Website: crate-barrel
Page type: delivery-shipping
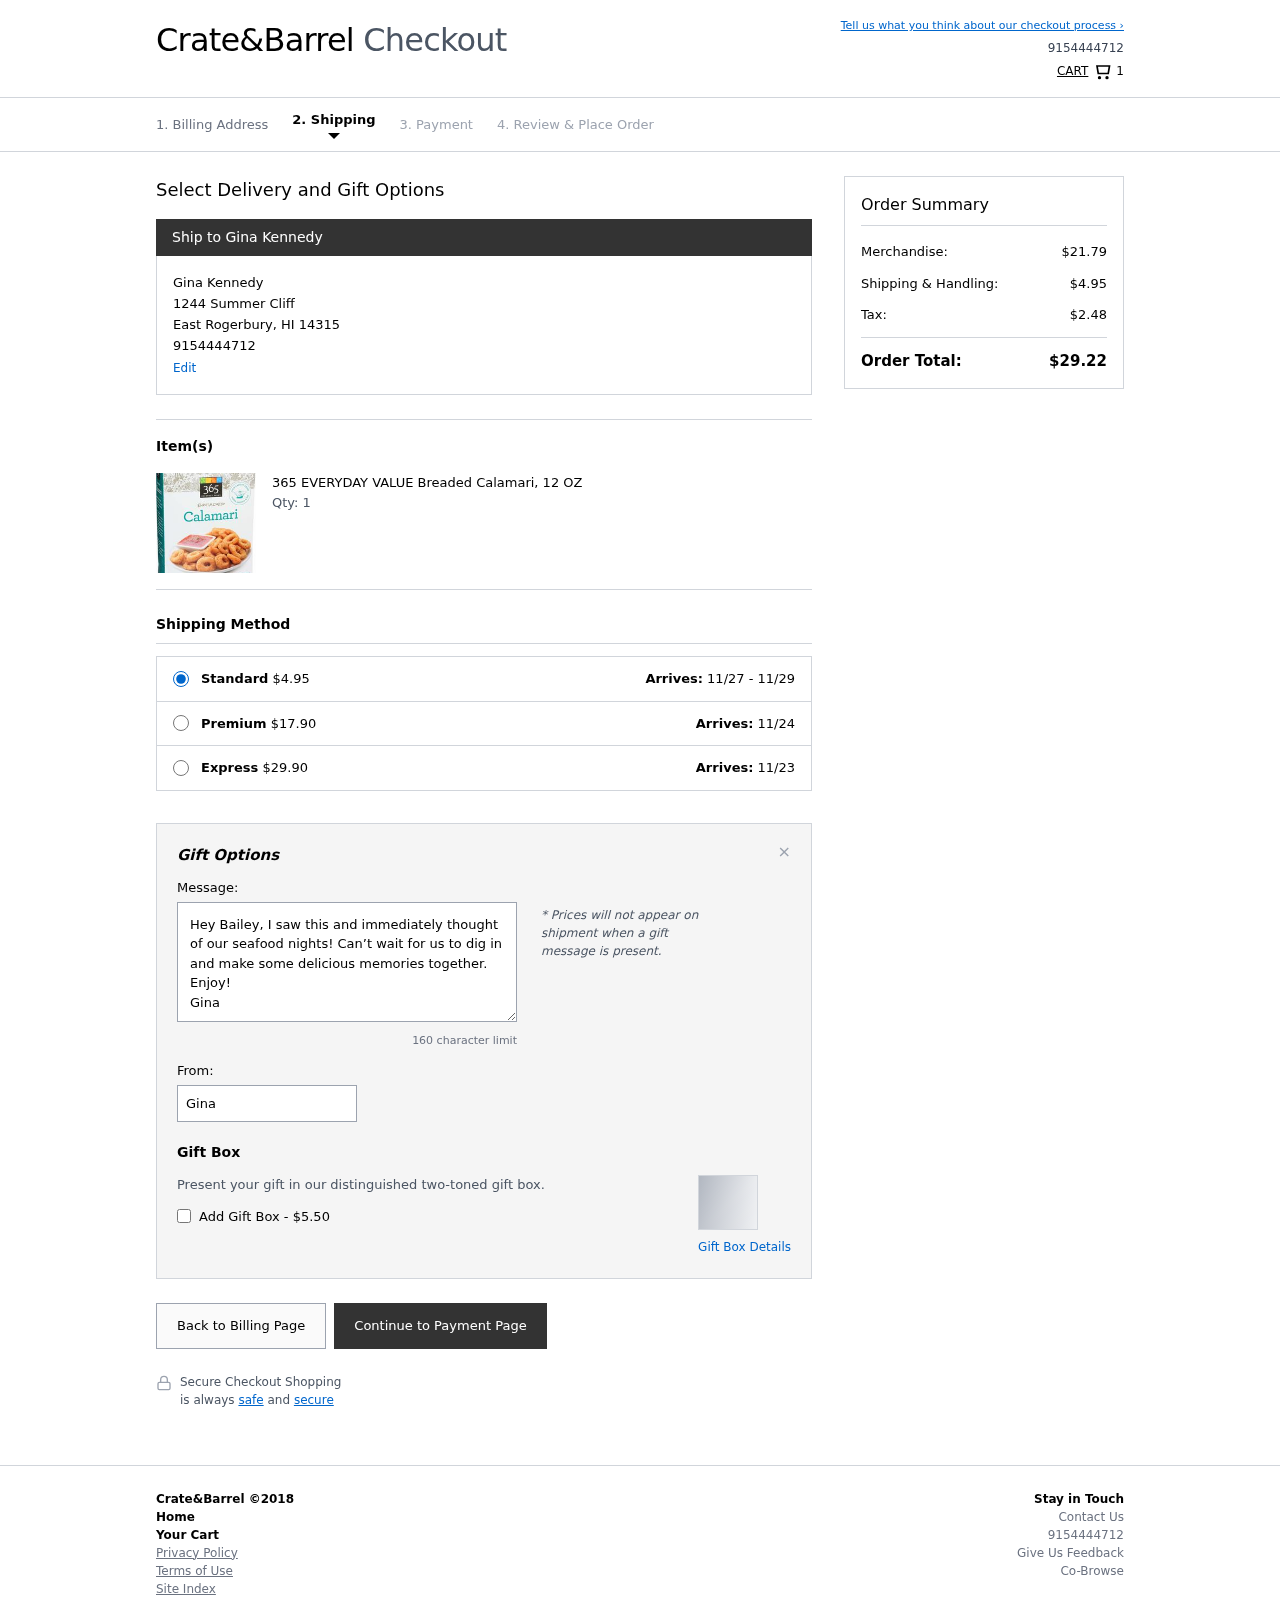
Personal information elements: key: PII_CITY
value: East Rogerbury
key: PII_FULLNAME
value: Gina Kennedy
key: PII_PHONE
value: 9154444712
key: PII_POSTCODE
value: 14315
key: PII_STATE_ABBR
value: HI
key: PII_STREET
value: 1244 Summer Cliff
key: PII_FIRSTNAME
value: Gina
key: PII_LASTNAME
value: Kennedy
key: PII_FULLNAME2
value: Gina Kennedy
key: PII_FULLNAME3
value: Gina Kennedy
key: PII_FIRSTNAME2
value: Gina
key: PII_FIRSTNAME3
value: Gina
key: PII_LASTNAME2
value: Kennedy
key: PII_LASTNAME3
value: Kennedy
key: PII_FIRSTNAME_DERIVED
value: Gina
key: PII_LASTNAME_DERIVED
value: Kennedy
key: PII_FULLNAME_DERIVED
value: Gina Kennedy
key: PII_NAME_FULL_DERIVED
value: Gina Kennedy
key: PII_PHONE_LINE
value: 4712
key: PII_PHONE_SUFFIX
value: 4712
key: PII_PHONE2
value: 9154444712
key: PII_PHONE3
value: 9154444712
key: PII_PHONE_NUMERIC
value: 9154444712
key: PII_PHONE_LINE_NUMERIC
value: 4712
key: PII_PHONE_SUFFIX_NUMERIC
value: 4712
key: PII_PHONE2_NUMERIC
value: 9154444712
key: PII_PHONE3_NUMERIC
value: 9154444712
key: PII_PHONE_DIGITS
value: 9154444712
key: PII_PHONE_LAST4
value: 4712
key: PII_GIFT_MESSAGE
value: Hey Bailey, I saw this and immediately thought of our seafood nights! Can’t wait for us to dig in and make some delicious memories together. Enjoy!
Gina
Product elements: key: PRODUCT1_NAME
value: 365 EVERYDAY VALUE Breaded Calamari, 12 OZ
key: PRODUCT1_QUANTITY
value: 1
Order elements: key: ORDER_NUM_ITEMS
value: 1
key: ORDER_SHIPPING_COST
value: $4.95
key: ORDER_DELIVERY_DATE
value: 11/27 - 11/29
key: PREMIUM_SHIPPING_COST
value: $17.90
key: PREMIUM_DELIVERY_DATE
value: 11/24
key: EXPRESS_SHIPPING_COST
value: $29.90
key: EXPRESS_DELIVERY_DATE
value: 11/23
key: ORDER_SUBTOTAL
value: $21.79
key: ORDER_SHIPPING_COST2
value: $4.95
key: ORDER_TAX
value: $2.48
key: ORDER_TOTAL
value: $29.22